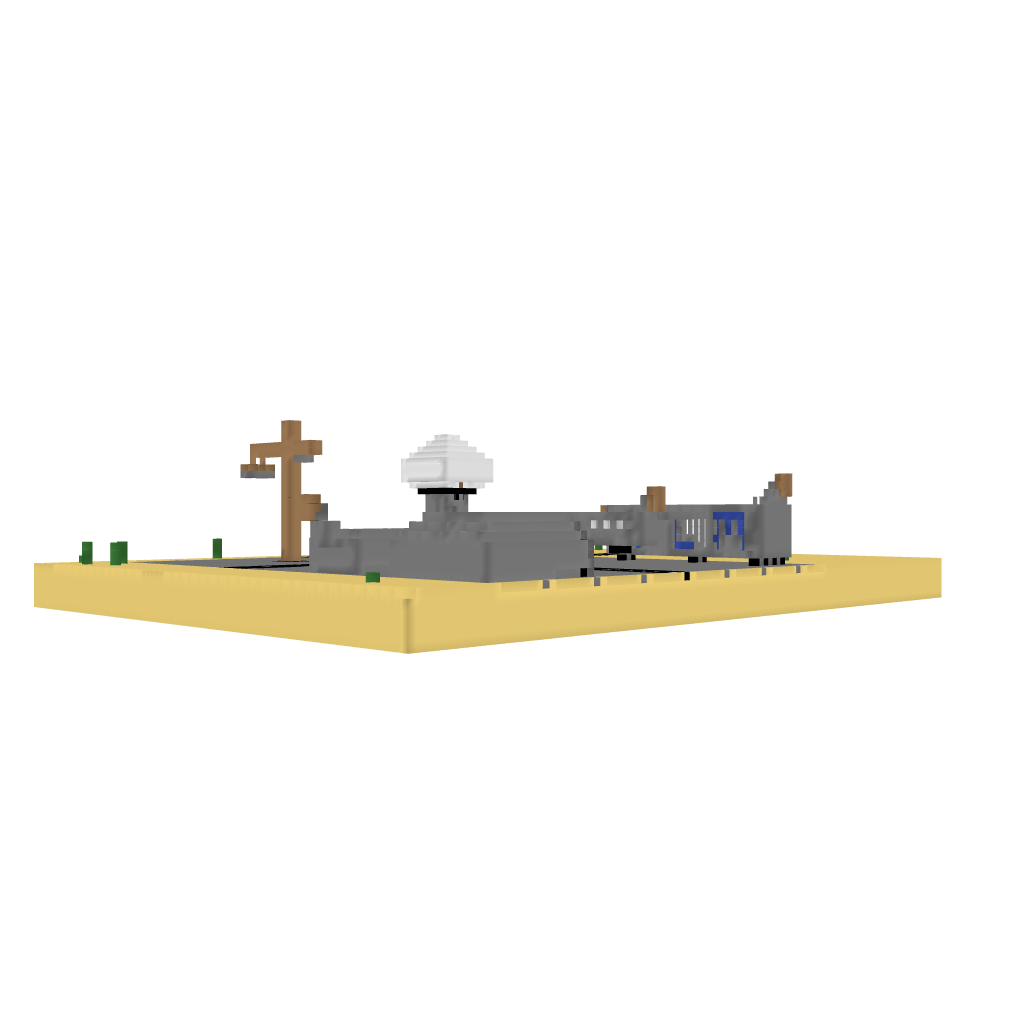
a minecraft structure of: Big Airfield with realistic planes and control tower Etc... bad low quality